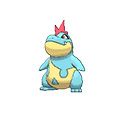
Pok\u00e9mon: croconaw